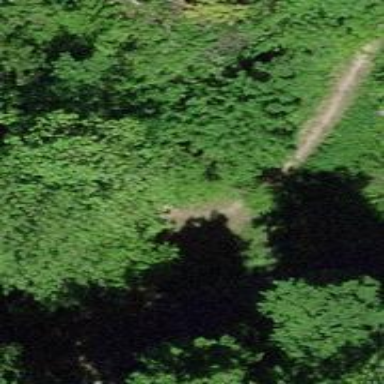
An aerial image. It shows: Dirt path bridge.